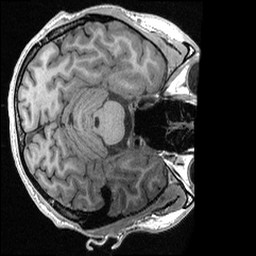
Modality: T1w
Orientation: axial
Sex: male
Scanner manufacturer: ge
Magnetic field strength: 3 T
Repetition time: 0.0064 s
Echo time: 0.00281 s